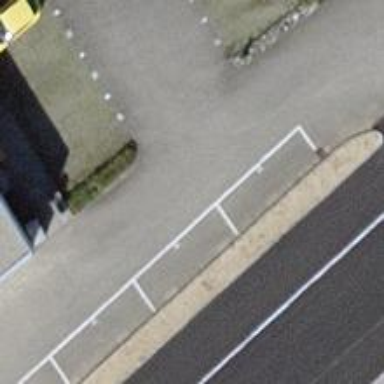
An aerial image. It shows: Road serving as parking aisle.